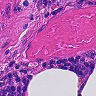
Metastatic tissue present: no